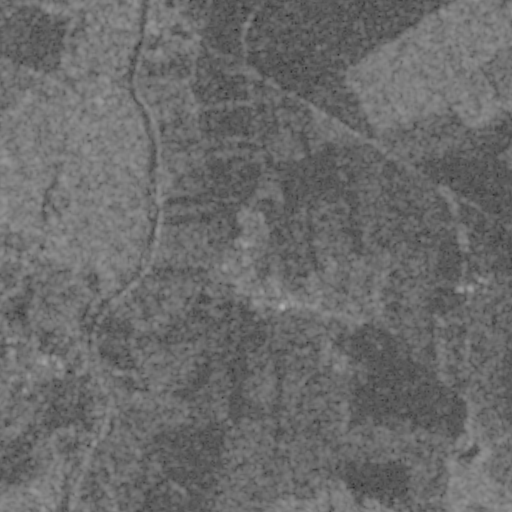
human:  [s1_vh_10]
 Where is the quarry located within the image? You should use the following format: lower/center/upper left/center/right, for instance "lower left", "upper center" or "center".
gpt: The quarry is located in the lower right of the image.
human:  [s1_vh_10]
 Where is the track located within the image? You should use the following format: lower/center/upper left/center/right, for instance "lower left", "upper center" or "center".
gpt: There is no track in the image.

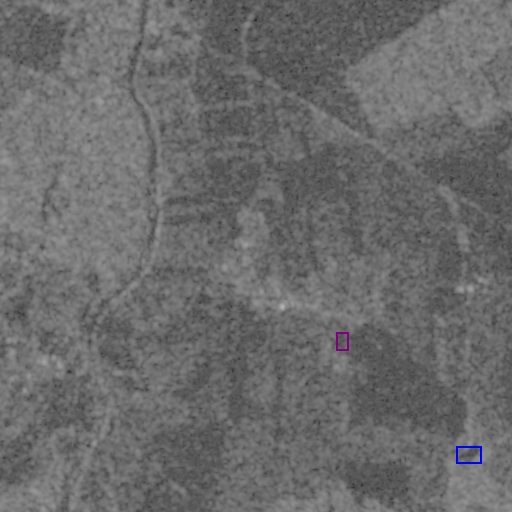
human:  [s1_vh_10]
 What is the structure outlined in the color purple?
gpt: The structure outlined in purple is a park.
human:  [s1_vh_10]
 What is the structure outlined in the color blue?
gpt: The structure outlined in blue is a quarry.
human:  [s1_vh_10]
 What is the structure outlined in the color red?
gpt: There is no red outline.